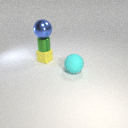
small green metal cylinder above small yellow rubber cube